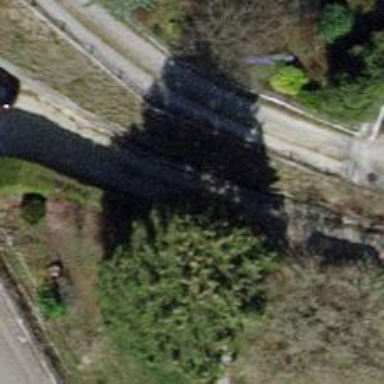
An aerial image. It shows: Bollard barrier.